Question: I want to get the title of button when user click on any of button.How can I achieve this.I am trying to find the solution but not find the proper solution.
I come to know that
'''
IActionActivity
'''
Is use to perform action on button click but i dont know how to implement that interface to get the title of button when user clicked
the image link is given below
'''
[BotAuthentication]
public class MessagesController : ApiController
{
public async Task<HttpResponseMessage> Post([FromBody]Activity activity)
{
ConnectorClient connector = new ConnectorClient(new Uri(activity.ServiceUrl));
if (activity.Type == ActivityTypes.Message)
{
Options(activity);
}
var response = Request.CreateResponse(HttpStatusCode.OK);
return response;
}
private void Options(Activity reply)
{
reply.Attachments = new List<Attachment>();
List<CardAction> cardButtons = new List<CardAction>();
CardAction Button1 = new CardAction()
{
Value = "Product is an interesting career choice.",
Type = "postBack",
Title = "Product"
};
CardAction Button2 = new CardAction()
{
Value = "Design is an interesting career choice.",
Type = "postBack",
Title = "Design"
};
CardAction Button3 = new CardAction()
{
Value = "Development is an interesting career choice.",
Type = "postBack",
Title = "Development"
};
CardAction Button4 = new CardAction()
{
Value = "Marketing is an interesting career choice.",
Type = "postBack",
Title = "Marketing"
};
CardAction Button5 = new CardAction()
{
Value = "Sales is an interesting career choice.",
Type = "postBack",
Title = "Sales"
};
CardAction Button6 = new CardAction()
{
Value = "Administration is an interesting career choice.",
Type = "postBack",
Title = "Administration"
};
cardButtons.Add(Button1);
cardButtons.Add(Button2);
cardButtons.Add(Button3);
cardButtons.Add(Button4);
cardButtons.Add(Button5);
cardButtons.Add(Button6);
HeroCard jobCard = new HeroCard()
{
Buttons = cardButtons
};
Attachment jobAttachment = jobCard.ToAttachment();
reply.Attachments.Add(jobAttachment);
reply.AttachmentLayout = AttachmentLayoutTypes.Carousel;
}
}
'''

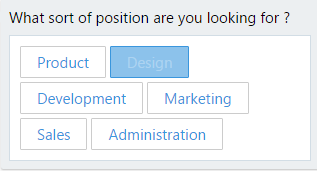
Answer: Once clicked you will get the 'Value' of the button. 'Activity.Text' should contain that value.
In any case, I'm seeing you are doing all the work in the controller. I would recommend using a 'Dialog' instead.